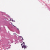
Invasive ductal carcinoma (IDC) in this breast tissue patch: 0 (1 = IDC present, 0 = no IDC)